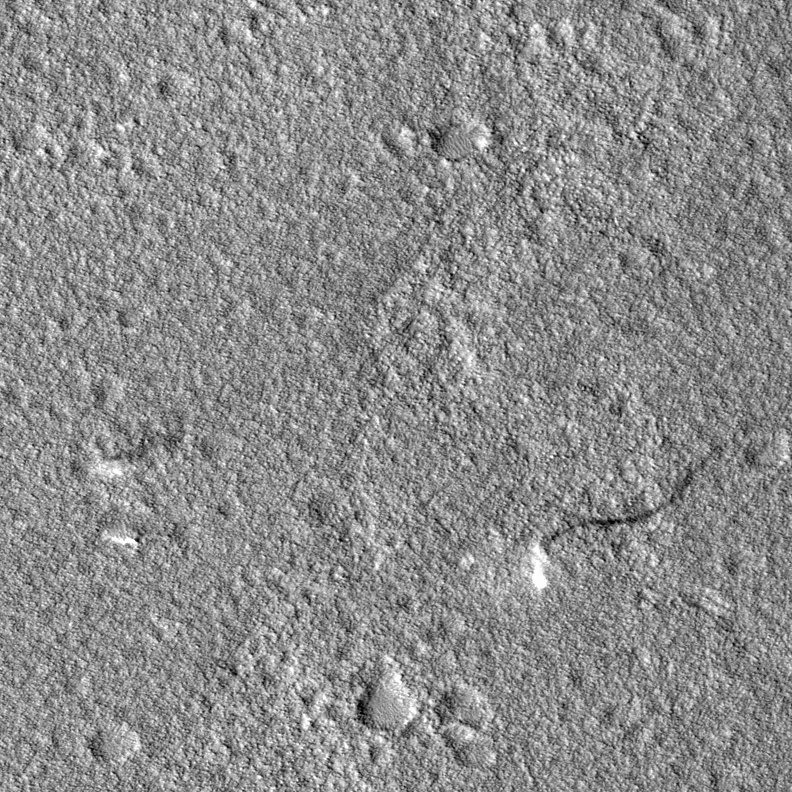
Label: dustdevil